Interaction volume radius: 10 \u00c5
Interaction volume height: 20 \u00c5
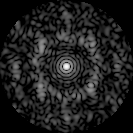
Disorder parameter: 0.7079